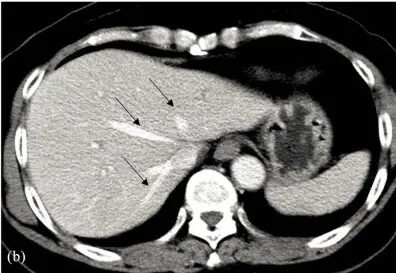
CT and pathological features in case 2. (b) In the third month of the disease course, the CT scan shows homogenous density of the liver parenchyma and clearly exposed hepatic veins (black arrow).
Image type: radiology (ct)